Platform: macOS
Application: Chrome
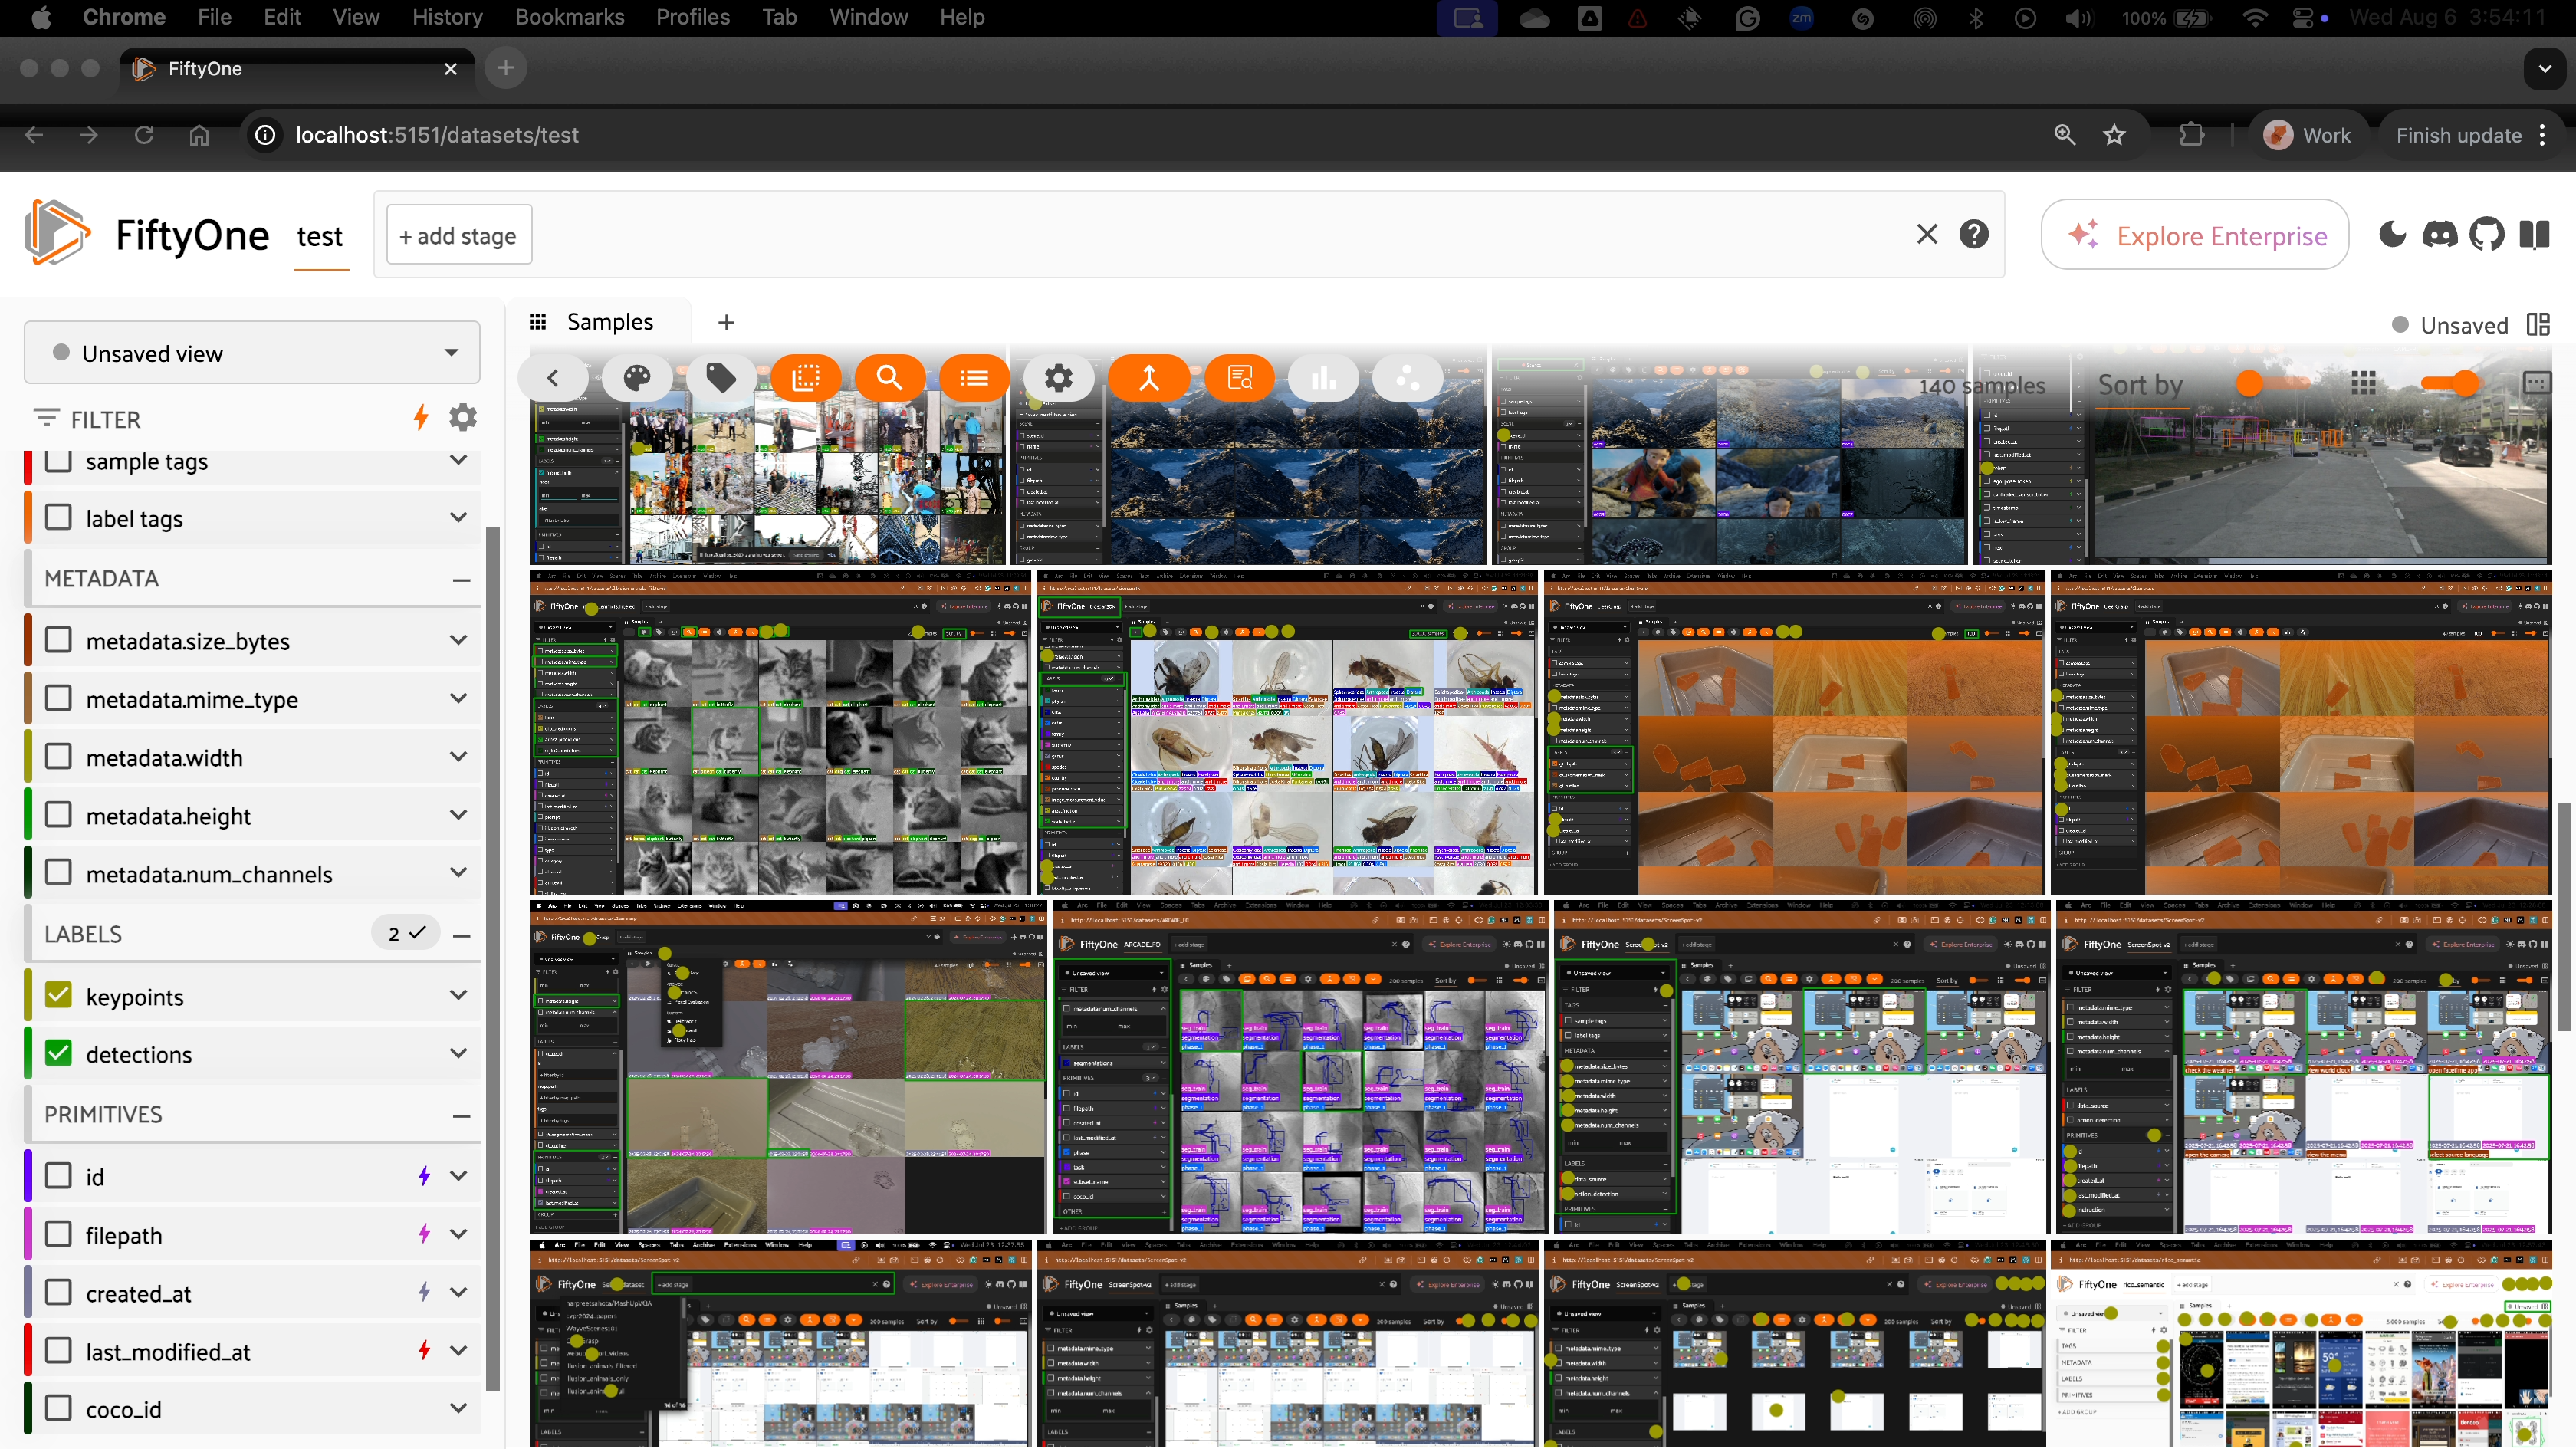
task_description: Clear any view stage thats been applied to this dataset
action_type: click
element_info: Icon
steps_since_start: 1